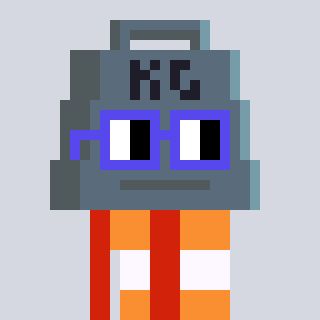
a pixel art character with square blue glasses, a weight-shaped head and a red-colored body on a cool background